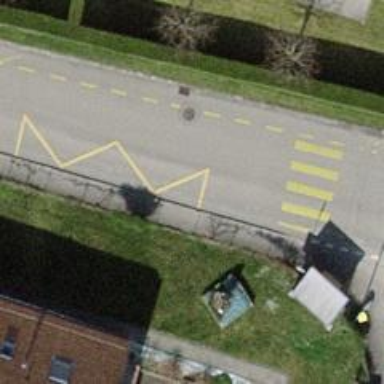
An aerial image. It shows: Public transport stop position.